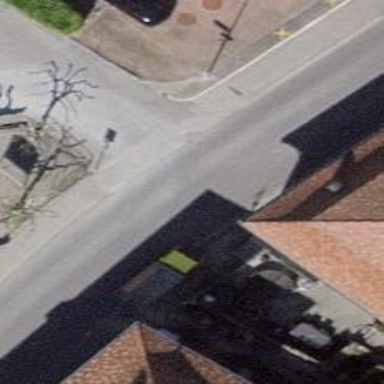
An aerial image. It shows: Unmarked crossing on the road.